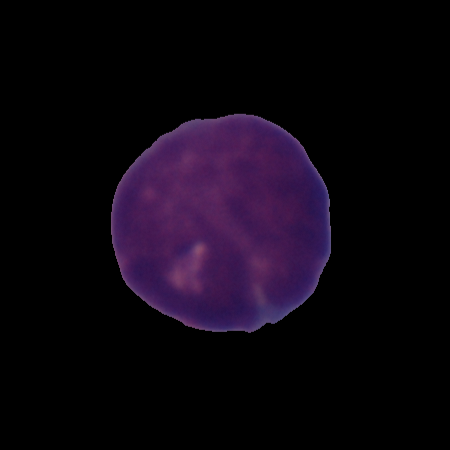
Label: cancer